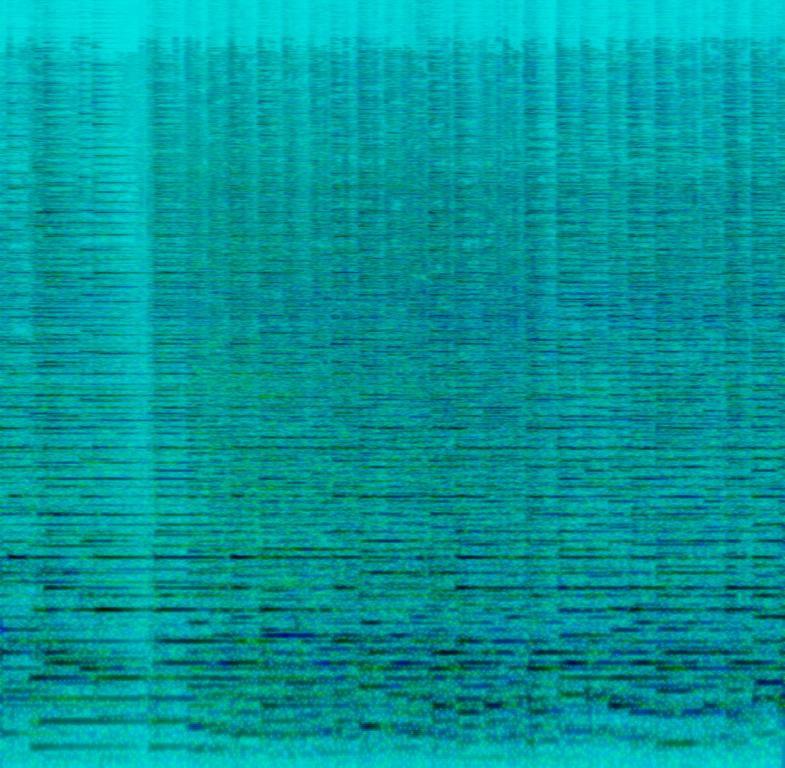
This is a live performance of a classical music piece from the baroque era. The piece is being performed on a harpsichord. There is a medieval sound to the piece. The atmosphere is dramatic. This piece could be used in the soundtrack of a historical drama movie moments before a face-off or a battle.